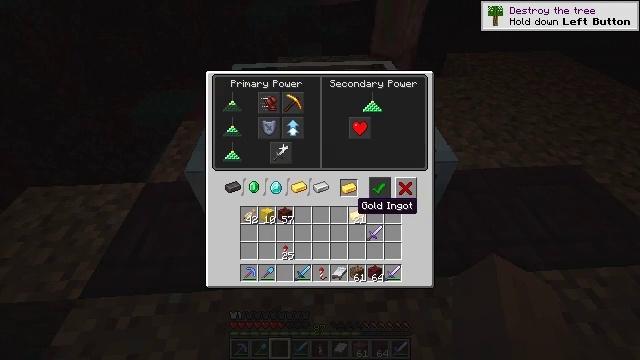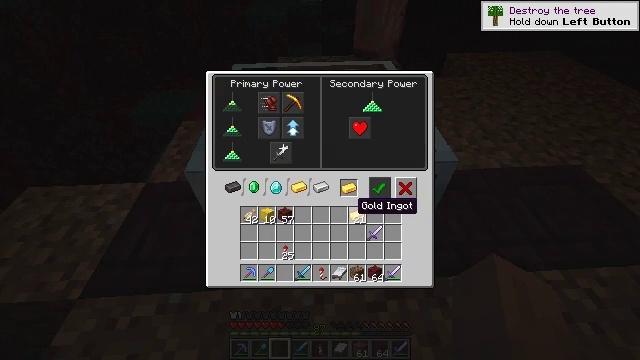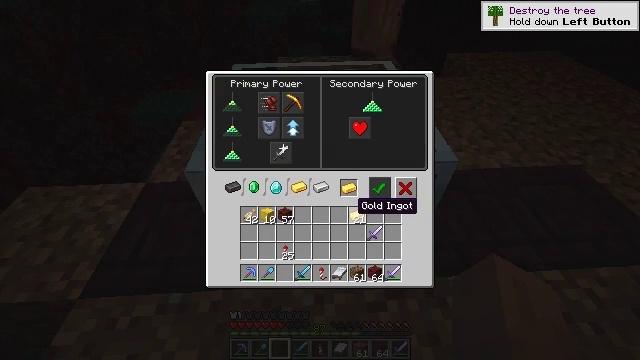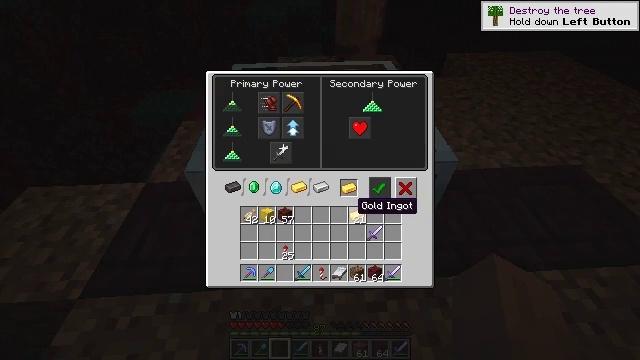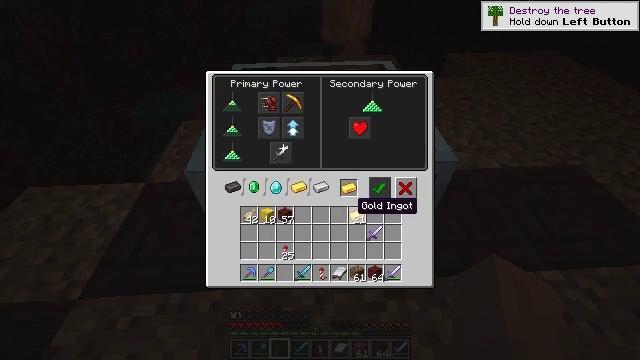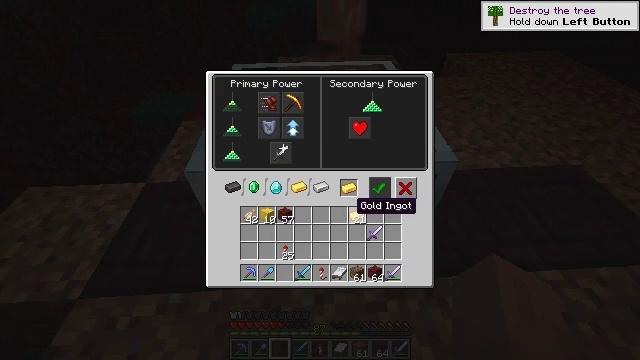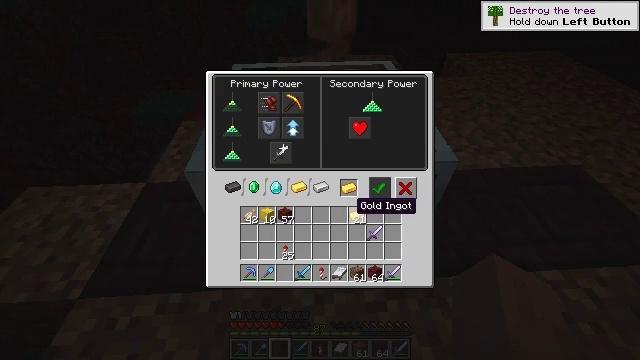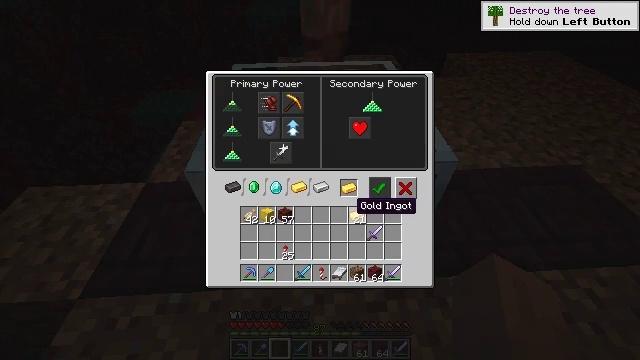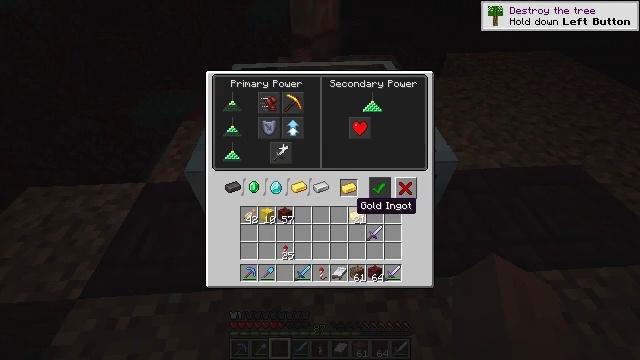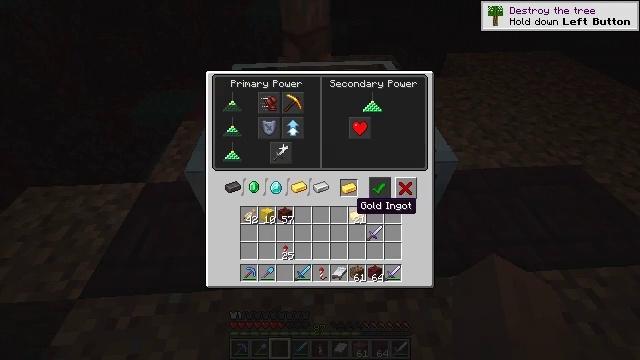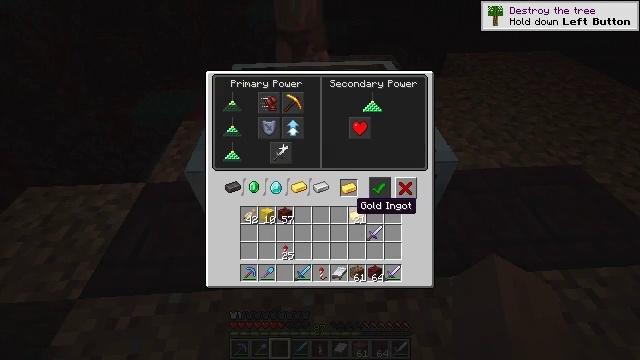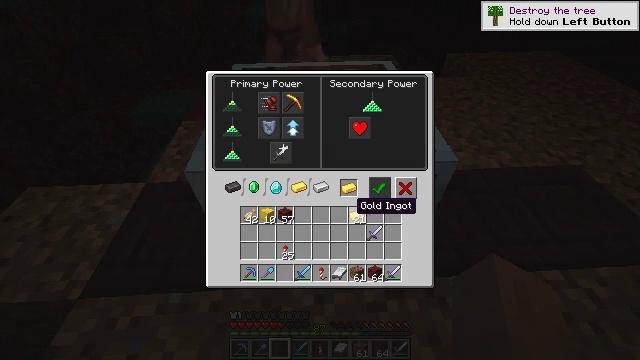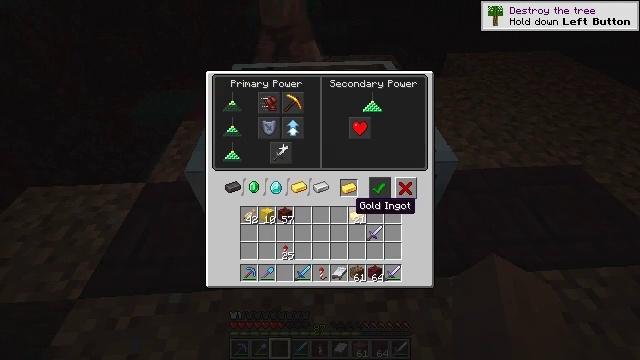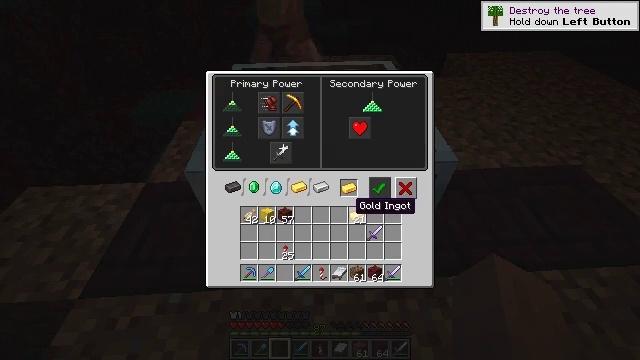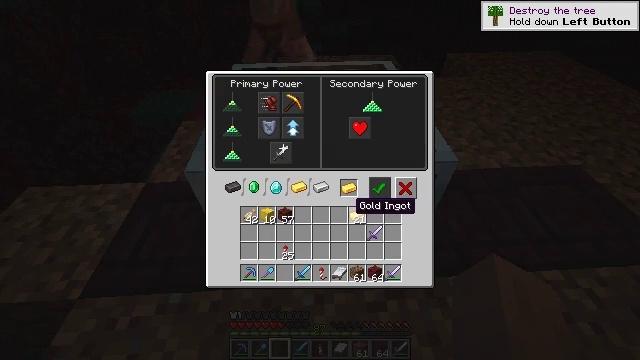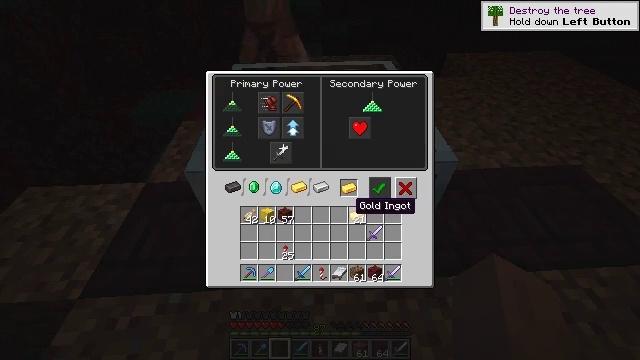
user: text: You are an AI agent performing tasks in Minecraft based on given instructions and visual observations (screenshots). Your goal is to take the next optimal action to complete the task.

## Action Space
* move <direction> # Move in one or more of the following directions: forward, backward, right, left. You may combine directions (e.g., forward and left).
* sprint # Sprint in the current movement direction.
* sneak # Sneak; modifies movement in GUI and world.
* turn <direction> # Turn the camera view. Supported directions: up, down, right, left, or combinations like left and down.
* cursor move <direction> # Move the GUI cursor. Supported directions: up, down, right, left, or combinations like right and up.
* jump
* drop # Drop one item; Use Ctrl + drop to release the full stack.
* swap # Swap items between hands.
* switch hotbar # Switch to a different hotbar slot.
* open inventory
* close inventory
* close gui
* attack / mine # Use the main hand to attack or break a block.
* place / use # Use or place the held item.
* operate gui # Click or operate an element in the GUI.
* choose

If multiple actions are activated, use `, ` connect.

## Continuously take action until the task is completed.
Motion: motion action
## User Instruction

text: Mine the beacon to move it.
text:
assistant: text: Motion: no_op
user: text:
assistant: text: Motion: no_op
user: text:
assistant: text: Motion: no_op
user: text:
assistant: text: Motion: no_op
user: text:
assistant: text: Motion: no_op
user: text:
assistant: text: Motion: no_op
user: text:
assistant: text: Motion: no_op
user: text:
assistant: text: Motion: no_op
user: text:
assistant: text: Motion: no_op
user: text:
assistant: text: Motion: no_op
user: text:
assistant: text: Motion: no_op
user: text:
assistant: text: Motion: no_op
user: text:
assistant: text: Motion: no_op
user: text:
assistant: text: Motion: no_op
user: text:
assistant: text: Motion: no_op
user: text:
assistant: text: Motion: no_op
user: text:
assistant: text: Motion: no_op
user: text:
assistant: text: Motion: no_op
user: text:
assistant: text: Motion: no_op
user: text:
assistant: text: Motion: no_op
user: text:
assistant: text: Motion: no_op
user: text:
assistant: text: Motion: no_op
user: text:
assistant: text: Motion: no_op
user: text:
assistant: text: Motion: no_op
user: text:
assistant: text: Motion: no_op
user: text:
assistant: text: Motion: no_op
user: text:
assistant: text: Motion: no_op
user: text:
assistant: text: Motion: no_op
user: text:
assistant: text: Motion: cursor move up
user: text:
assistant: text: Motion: cursor move up